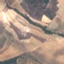
Land use / land cover: PermanentCrop